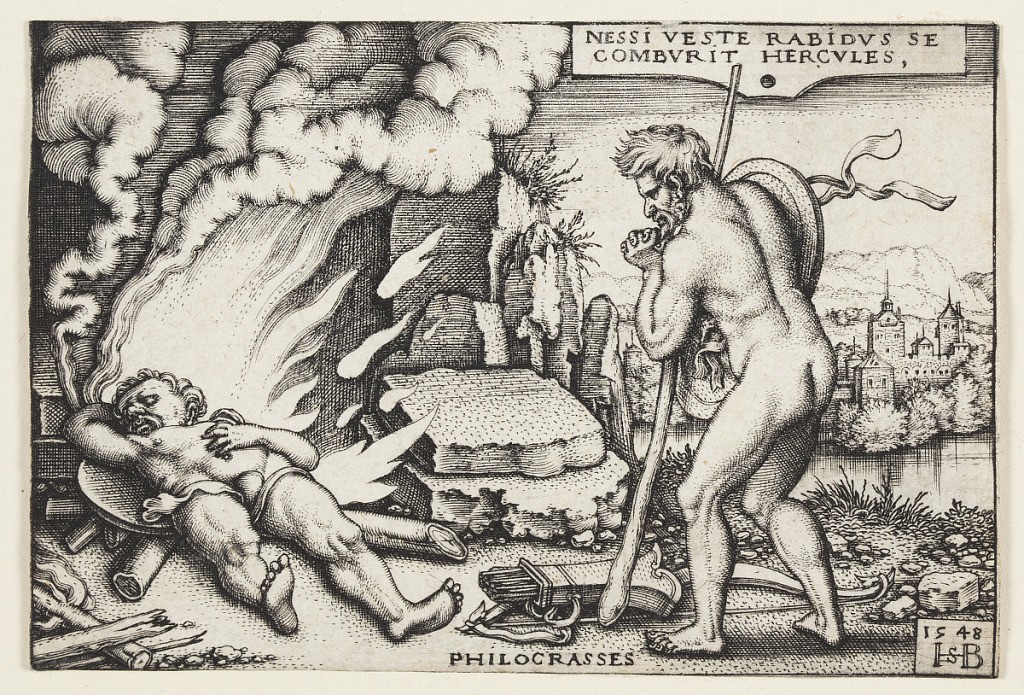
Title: The Death of Hercules
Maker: Hans Sebald Beham, German, 1500–1550
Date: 1542–48
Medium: Engraving on off-white laid paper
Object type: Print
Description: Horizontal rectangle. Hercules, left, lying on the funeral pyre he built for himself and which has been set afire by Philoctetes. Pholoctetes stands at right, his hands clasped together, the bow and arrows of Hercules at his feet.